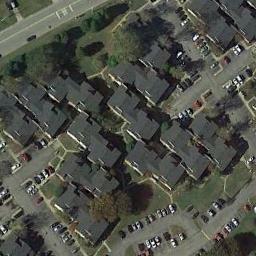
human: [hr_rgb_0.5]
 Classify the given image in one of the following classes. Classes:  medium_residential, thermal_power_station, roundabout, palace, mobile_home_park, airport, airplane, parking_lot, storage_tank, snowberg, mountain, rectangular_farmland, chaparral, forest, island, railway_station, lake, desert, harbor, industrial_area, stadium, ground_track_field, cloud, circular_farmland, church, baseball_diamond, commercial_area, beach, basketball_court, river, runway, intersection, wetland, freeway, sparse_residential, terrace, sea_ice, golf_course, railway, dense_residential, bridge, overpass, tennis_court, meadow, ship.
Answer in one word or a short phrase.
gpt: dense_residential